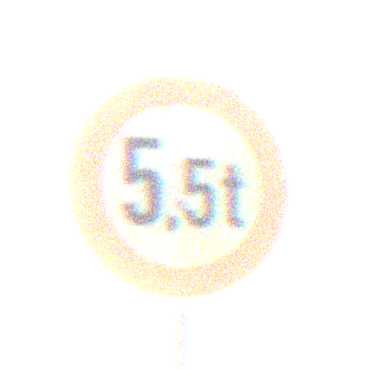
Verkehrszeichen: TatsaechlicheMasse
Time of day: Night
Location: Outdoor (Nature)
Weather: Clear
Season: NotSpecified
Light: Natural